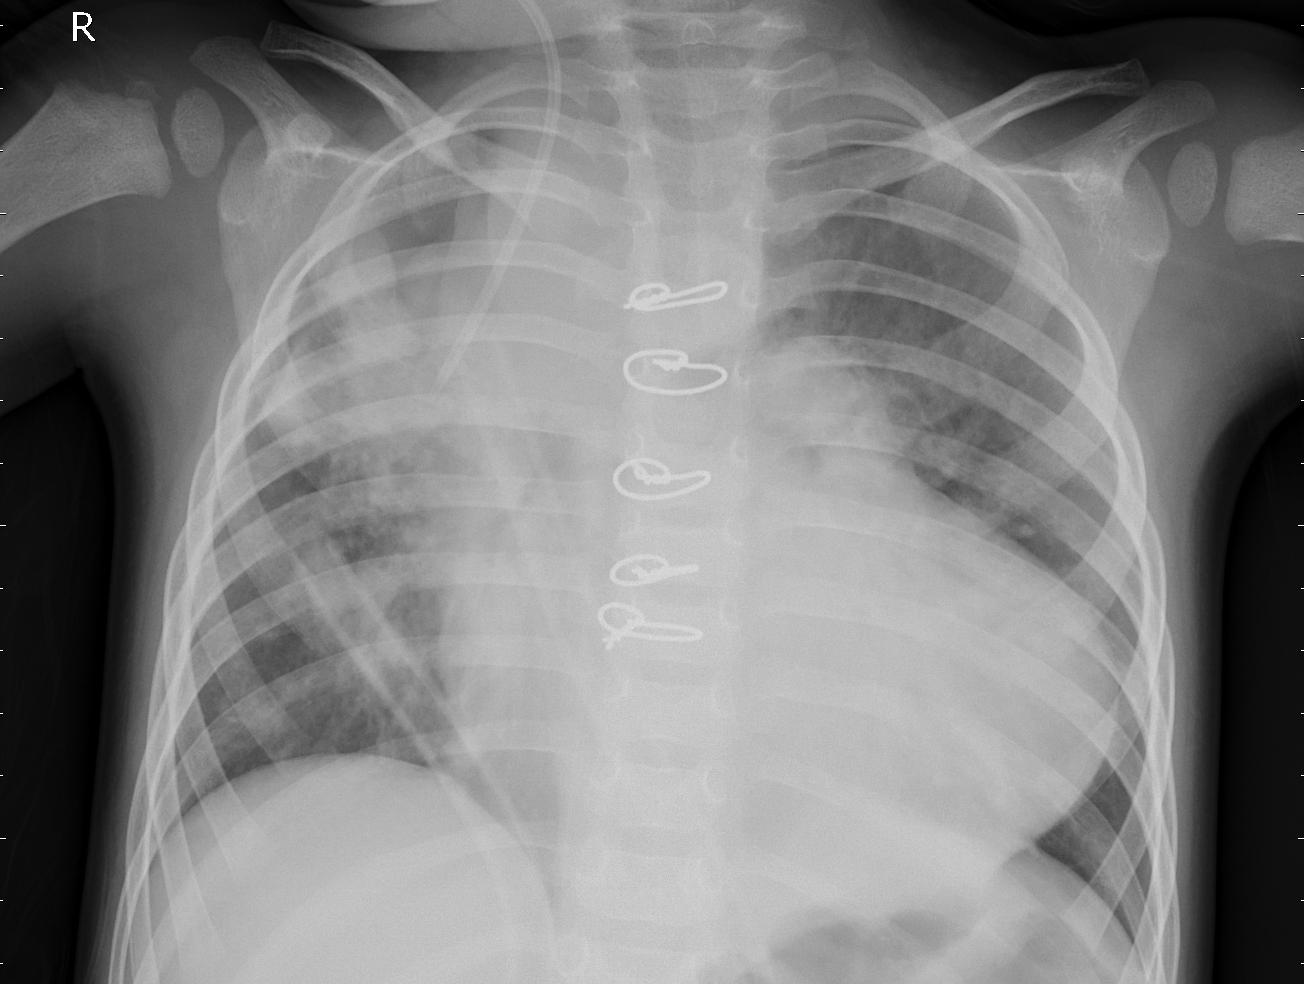
Diagnosis: PNEUMONIA